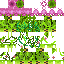
A female human skin with pale skin, wearing brown long hair dressed in a blue hoodie and black pants, featuring a closed mouth.